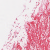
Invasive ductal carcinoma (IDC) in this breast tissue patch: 0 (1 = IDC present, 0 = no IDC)